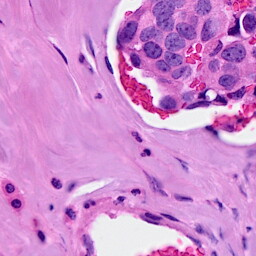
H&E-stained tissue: Breast